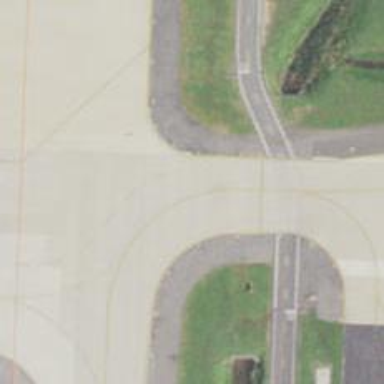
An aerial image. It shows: Image of taxiway at airport.